Question: I need to show images from a URL on a list view populated by JSON.
This is the main piece of code used to inflate the layout for each JSON object. It is working fine for text and integer values, but I am not able to show any of the images.
Each object has an image defined by its file name, stored as text on a string field, and all of them have a common URL path:
'''
@Override
public View getView(int position, View convertView, ViewGroup parent) {
View v = convertView;
if(v == null) {
LayoutInflater li = LayoutInflater.from(getContext());
v = li.inflate(R.layout.ofertas_app_custom_list, null);
}
Ofertas_Application app = items.get(position);
if(app != null) {
TextView titleText = (TextView)v.findViewById(R.id.textView1);
TextView direccionText = (TextView)v.findViewById(R.id.textView2);
TextView valoracionText = (TextView)v.findViewById(R.id.textView3);
if(titleText != null) titleText.setText(app.getNombreEmpresa());//populate textView1
if (direccionText !=null) direccionText.setText(app.getDireccionEmpresa());//populate textView2
if (valoracionText !=null) valoracionText.setText(String.valueOf(app.getValoracionEmpresa()));
ImageView img = (ImageView)v.findViewById(R.id.imageView1);
try {
URL url = new URL("http://0.tqn.com/d/webclipart/1/0/5/l/4/floral-icon-5.jpg");
HttpGet httpRequest = null;
httpRequest = new HttpGet(url.toURI());
HttpClient httpclient = new DefaultHttpClient();
HttpResponse response = (HttpResponse) httpclient
.execute(httpRequest);
HttpEntity entity = response.getEntity();
BufferedHttpEntity b_entity = new BufferedHttpEntity(entity);
InputStream input = b_entity.getContent();
Bitmap bitmap = BitmapFactory.decodeStream(input);
img.setImageBitmap(bitmap);
} catch (Exception ex) {
}
}
return v;
}
'''
Prior to use the parsed objects image names, I am checking the app using a URL, but the list rows always show the default image declared at the layout file, in this case a facebook icon.
I need your help to implement the right way to show the image of the object at every object row.
Thank you
EDITED QUESTION:
This is a screenshot from the listview after implementing the answer by Libin:

The default picture is the facebook icon.
LIST ITEM LAYOUT
'''
<?xml version="1.0" encoding="utf-8"?>
<RelativeLayout xmlns:android="http://schemas.android.com/apk/res/android"
android:layout_width="match_parent"
android:layout_height="wrap_content"
android:background="#5981b2"
android:orientation="vertical" >
<ImageView
android:id="@+id/imageView1"
android:layout_width="wrap_content"
android:layout_height="wrap_content"
android:layout_alignParentLeft="true"
android:layout_alignParentTop="true"
android:layout_marginLeft="2dp"
android:src="@drawable/facebook" />
<TextView
android:id="@+id/textView3"
android:layout_width="wrap_content"
android:layout_height="wrap_content"
android:layout_alignParentRight="true"
android:layout_centerHorizontal="true"
android:text="30"
android:drawablePadding="10dp"
android:gravity="center"
android:drawableTop="@drawable/valoracion"
android:textAppearance="?android:attr/textAppearanceSmall" />
<TextView
android:id="@+id/textView1"
android:layout_width="wrap_content"
android:layout_height="wrap_content"
android:layout_centerHorizontal="true"
android:layout_toLeftOf="@+id/textView3"
android:lines="2"
android:text="Large Text"
android:textColor="#ffffff"
android:textAppearance="?android:attr/textAppearanceLarge"
android:layout_toRightOf="@id/imageView1"
/>
<TextView
android:id="@+id/textView2"
android:layout_width="wrap_content"
android:layout_height="wrap_content"
android:layout_alignLeft="@+id/textView1"
android:layout_toLeftOf="@+id/textView3"
android:layout_below="@+id/textView1"
android:lines="2"
android:text="Small Text esta eb kac case deded eadad"
android:textAppearance="?android:attr/textAppearanceSmall" />
</RelativeLayout>
'''
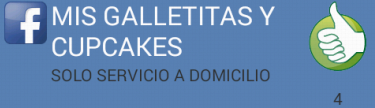
Answer: The problem is your trying to access the network 'URL' from main thread. You need to do the network request on the background thread.
Use 'AsyncTask' like this
'''
new AsyncTask<URL, Integer, Long>(){
@Override
protected Long doInBackground(URL... params) {
try{
URL url = new URL("http://0.tqn.com/d/webclipart/1/0/5/l/4/floral-icon-5.jpg");
- - - - - - - -
// add your code to fetch the image
- - - - - - -
img.setImageBitmap(bitmap);
}
catch (Exception e){
System.out.print(e.getMessage());
}
return null;
}
}.execute();
'''
Here is the complete code, on how to make this working on your adapter
'''
@Override
public View getView(int position, View convertView, ViewGroup parent) {
View v = convertView;
if(v == null) {
LayoutInflater li = LayoutInflater.from(getContext());
v = li.inflate(R.layout.ofertas_app_custom_list, null);
}
Ofertas_Application app = items.get(position);
if(app != null) {
TextView titleText = (TextView)v.findViewById(R.id.textView1);
TextView direccionText = (TextView)v.findViewById(R.id.textView2);
TextView valoracionText = (TextView)v.findViewById(R.id.textView3);
if(titleText != null) titleText.setText(app.getNombreEmpresa());//populate textView1
if (direccionText !=null) direccionText.setText(app.getDireccionEmpresa());//populate textView2
if (valoracionText !=null) valoracionText.setText(String.valueOf(app.getValoracionEmpresa()));
final ImageView img = (ImageView)v.findViewById(R.id.imageView1);
new AsyncTask<URL, Integer, Long>(){
@Override
protected Long doInBackground(URL... params) {
try {
URL url = new URL("http://0.tqn.com/d/webclipart/1/0/5/l/4/floral-icon-5.jpg");
HttpGet httpRequest = null;
httpRequest = new HttpGet(url.toURI());
HttpClient httpclient = new DefaultHttpClient();
HttpResponse response = (HttpResponse) httpclient
.execute(httpRequest);
HttpEntity entity = response.getEntity();
BufferedHttpEntity b_entity = new BufferedHttpEntity(entity);
InputStream input = b_entity.getContent();
Bitmap bitmap = BitmapFactory.decodeStream(input);
img.setImageBitmap(bitmap);
} catch (Exception ex) {
}
return null;
}
}.execute();
}
return v;
}
'''